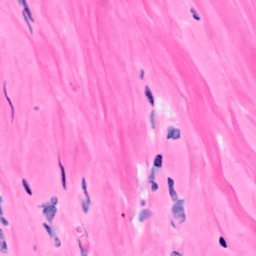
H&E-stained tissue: Breast